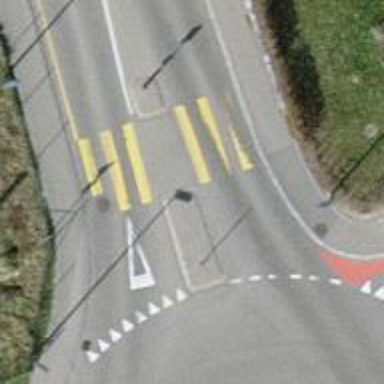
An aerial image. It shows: Zebra crossing with pedestrian island.